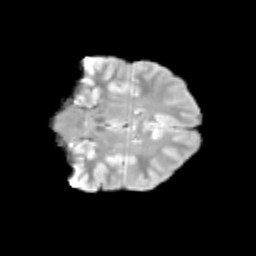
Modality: T2w
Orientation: coronal
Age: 13
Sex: male
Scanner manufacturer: siemens
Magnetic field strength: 3 T
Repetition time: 3.8 s
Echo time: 0.07 s